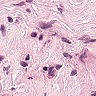
Metastatic tissue present: no